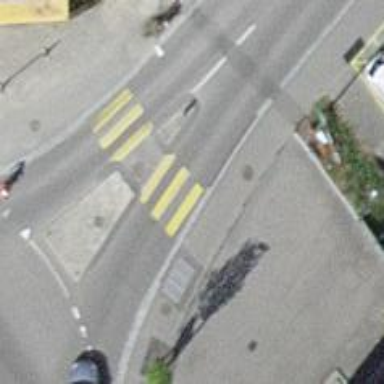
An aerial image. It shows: Uncontrolled crossing with central island on the road.